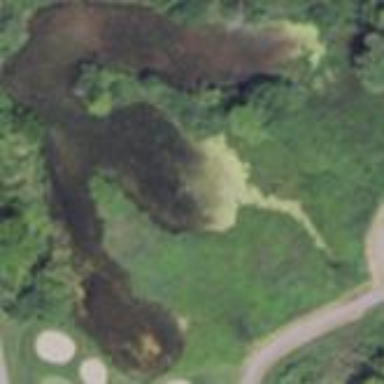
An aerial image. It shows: Picturesque scene of golf course with lateral water hazard.